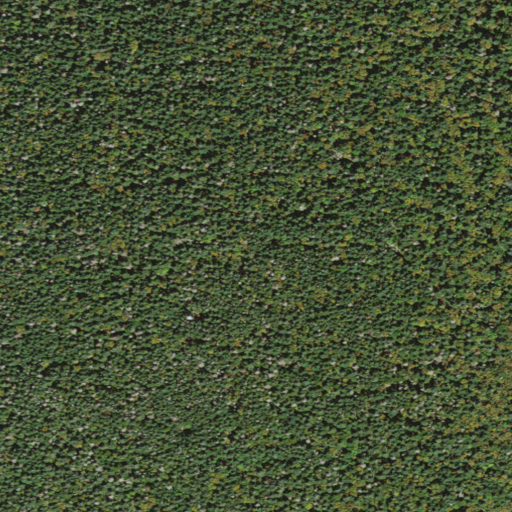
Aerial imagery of mountain in Vermont named Glastenbury Mountain containing evergreen forest and mixed forest